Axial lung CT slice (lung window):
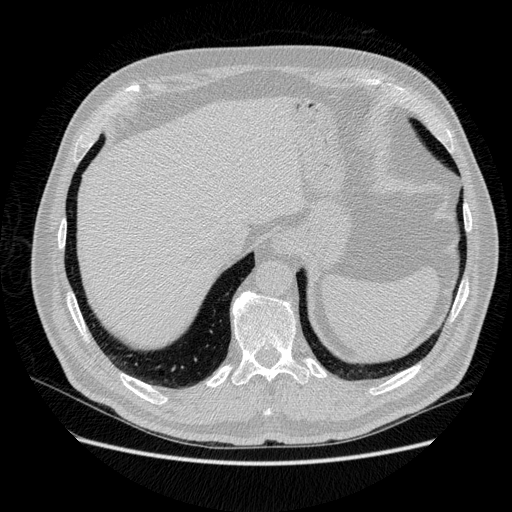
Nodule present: no